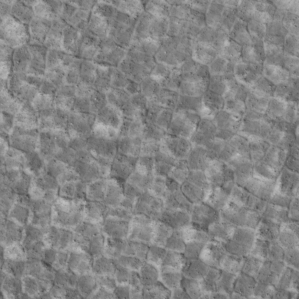
Label: non_frost